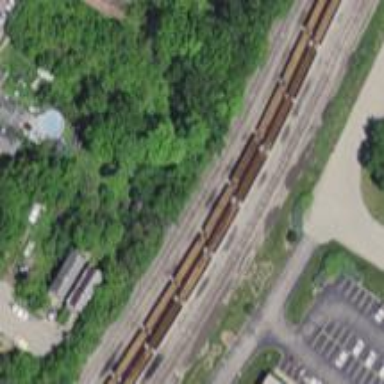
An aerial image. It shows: Manifest railway yard.